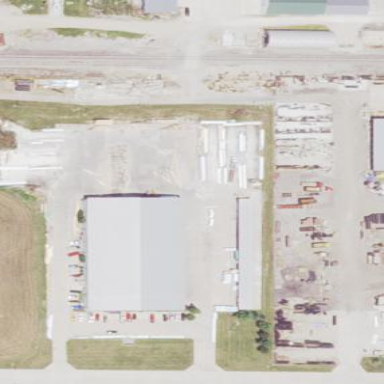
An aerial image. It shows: Industrial area.